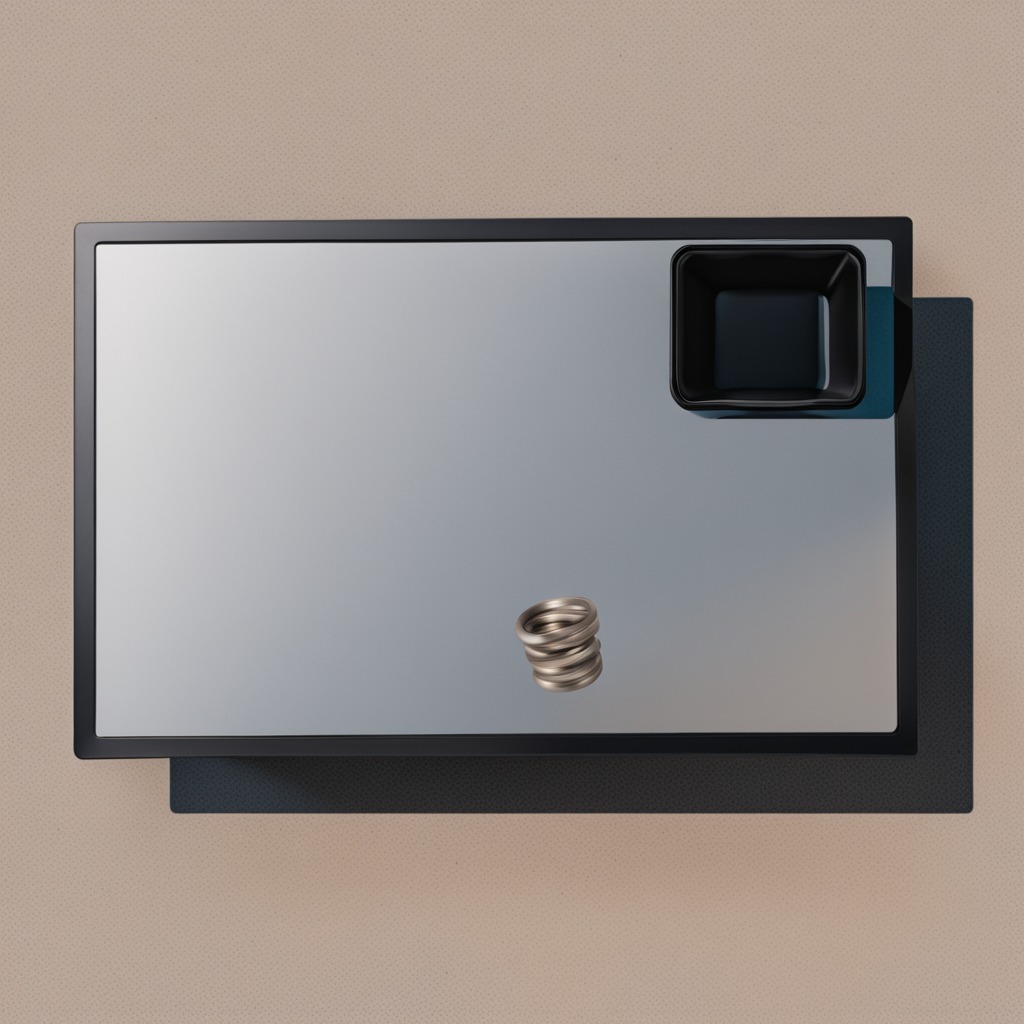
A coiled metal spring is lying on the table.